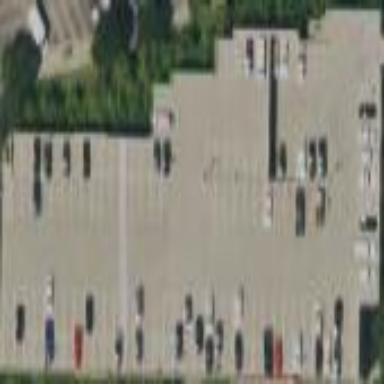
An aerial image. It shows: Multi-storey parking building.